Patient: sex M, age 28
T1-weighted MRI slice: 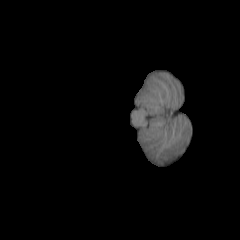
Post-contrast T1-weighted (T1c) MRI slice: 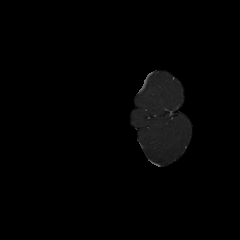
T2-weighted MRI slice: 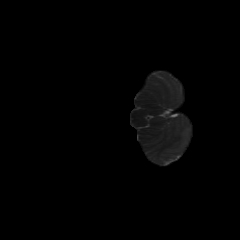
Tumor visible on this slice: no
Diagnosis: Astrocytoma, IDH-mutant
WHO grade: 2